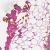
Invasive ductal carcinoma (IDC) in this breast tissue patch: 0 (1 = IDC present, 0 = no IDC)